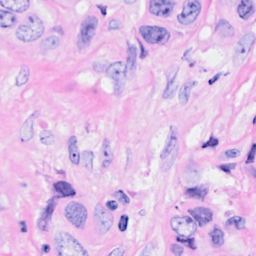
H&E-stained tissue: Breast